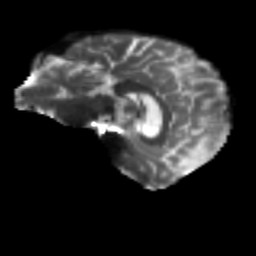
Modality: T2w
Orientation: sagittal
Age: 58
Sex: male
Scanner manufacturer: siemens
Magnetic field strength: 3 T
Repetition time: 4.71 s
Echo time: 0.0906 s